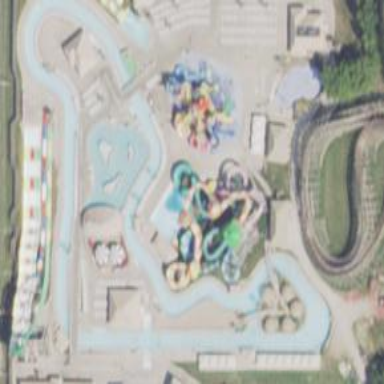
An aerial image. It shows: Water slide attraction.